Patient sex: M
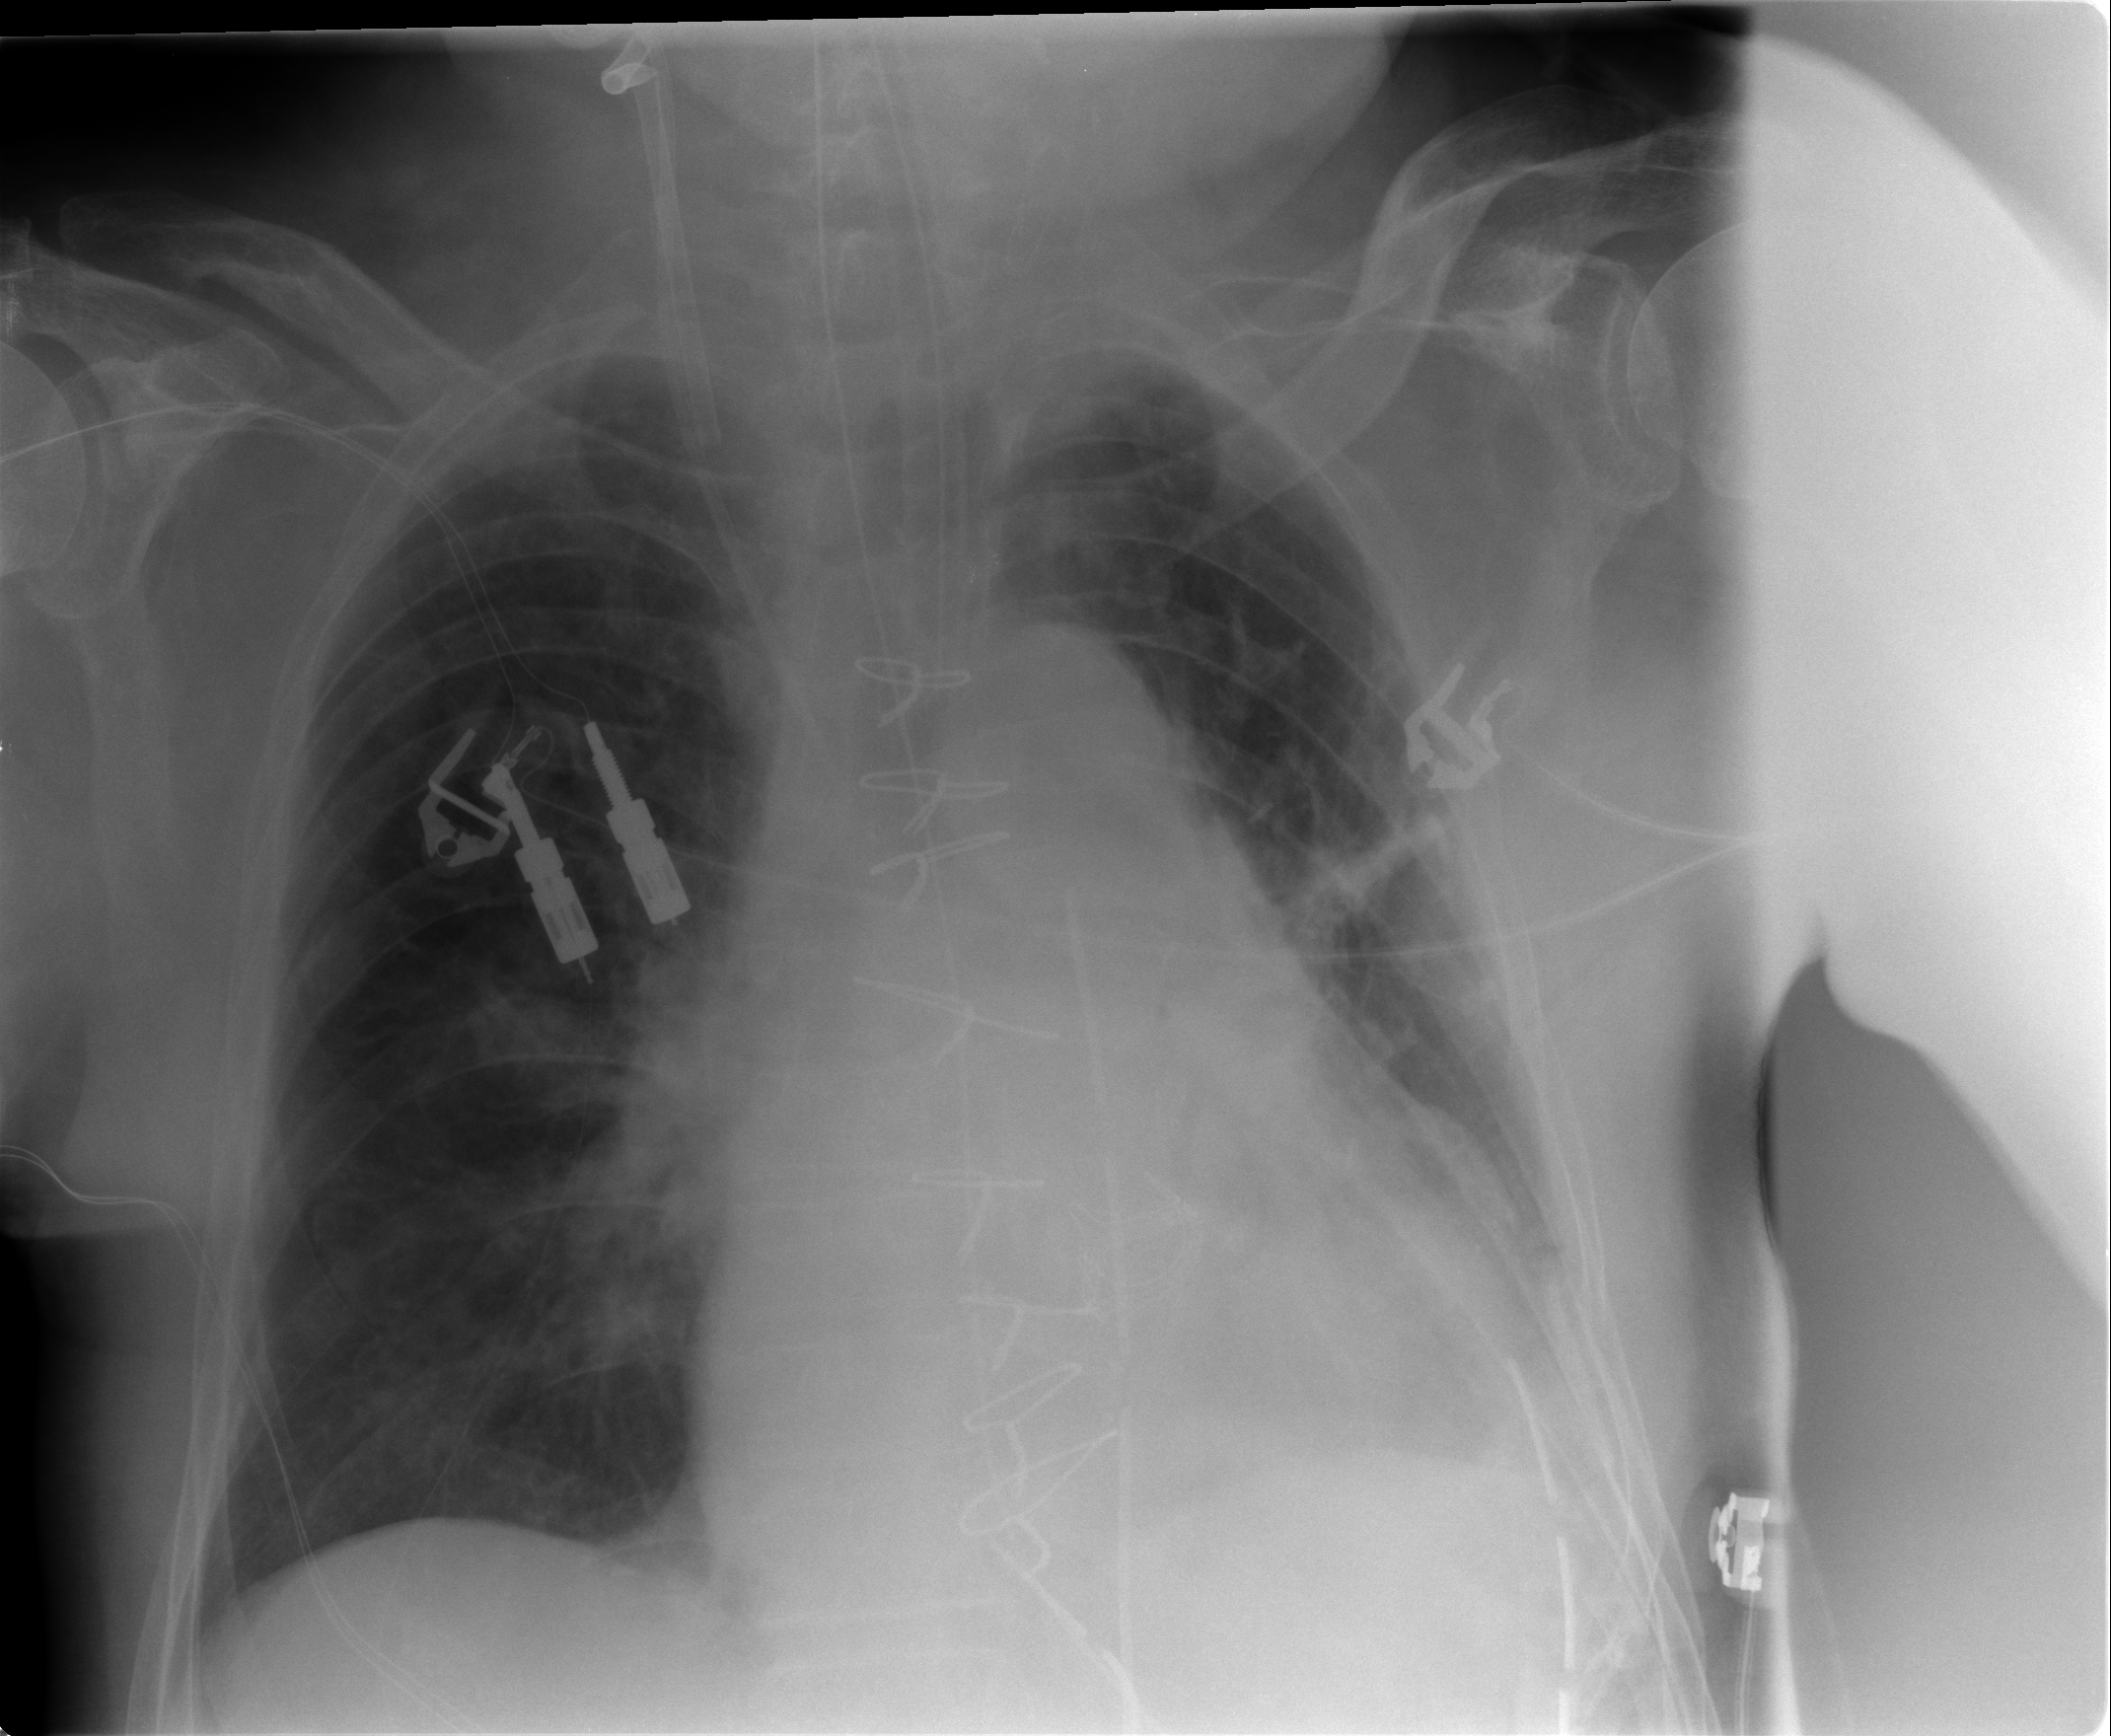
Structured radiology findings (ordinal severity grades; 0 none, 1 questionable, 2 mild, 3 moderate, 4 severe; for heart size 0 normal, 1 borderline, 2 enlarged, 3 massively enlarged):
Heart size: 2
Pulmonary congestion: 0
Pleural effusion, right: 0
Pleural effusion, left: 2
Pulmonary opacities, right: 1
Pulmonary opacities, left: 1
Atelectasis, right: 0
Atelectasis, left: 2